Question: I want to have a gridview similar to this

Every odd numbered row will have two images of big size and even numbered rows will have four smaller images.How can I achieve this?
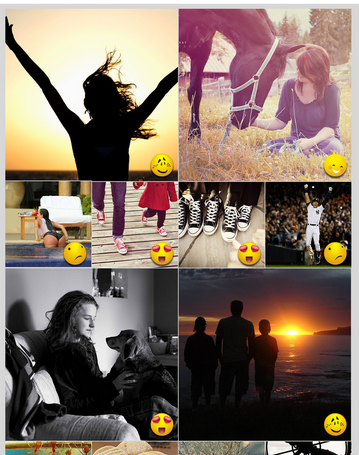
Answer: I have something similar and i solved with the new RecyclerView.
I created a Fragment with an a <URL>.
RecyclerView on xml:
'''
<android.support.v7.widget.RecyclerView xmlns:android="http://schemas.android.com/apk/res/android" xmlns:tools="http://schemas.android.com/tools"
android:id="@+id/filter_subtypes" android:layout_width="match_parent" android:layout_height="match_parent" />
'''
On your Fragment/Activity (OnViewCreated in my fragment case).
I find the RecyclerView and set an Adapter- a normal Adapter class inherit from -
And then i create a GridLayoutManager
'''
final GridLayoutManager mng_layout = new GridLayoutManager(this.getActivity(), TOTAL_CELLS_PER_ROW/*In your case 4*/);
'''
Then i override this method to set a dynamic numbers of columns (cells)
'''
mng_layout.setSpanSizeLookup( new GridLayoutManager.SpanSizeLookup() {
@Override
public int getSpanSize(int position) {
switch( adapterSubtype.getItemViewType(position) ) {
case FilterSubtypesAdapter.TYPE_LOW:
return TOTAL_CELLS_PER_ROW;
case FilterSubtypesAdapter.TYPE_HIGH:
return 2;
default:
return -1;
}
}
});
myRecyclerView.setLayoutManager(mng_layout);
'''
With this you will get dynamic numbers of cell on your rows.
EXTRA:
Then if you are using the same view/type view on your adapter, you will get the same w & h view. You will need to create 2 xml views for TYPE_HIGH and other view for TYPE_LOW.
So, in your adapter, you need to have 2 kind of data (1 for high images and 1 for low images).
You must override this methods
'''
@Override
public SubtypeViewHolder onCreateViewHolder(ViewGroup parent, int viewType) {
View view = null;
if (viewType==TYPE_HIGH) {
view = inflater.inflate(R.layout.item_image_high, parent, false);
} else {
view = inflater.inflate(R.layout.item_image_low, parent, false);
}
return new SubtypeViewHolder(view, viewType);
}
@Override
public int getItemViewType(int position) {
return (list.get(position).getType()==Subtype_type.HIGH) ? TYPE_HIGH : TYPE_LOW;
}
'''
I hope i was clear, any problem tell me.